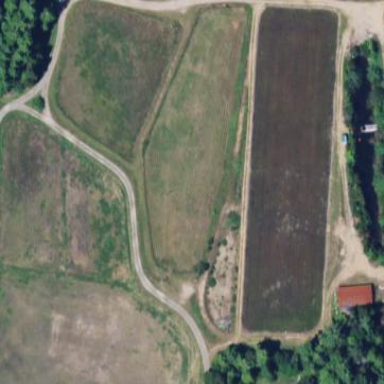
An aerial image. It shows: Farmland where cranberries are grown.